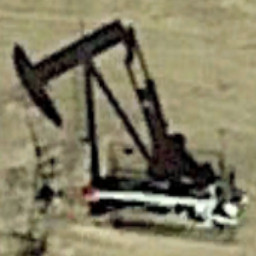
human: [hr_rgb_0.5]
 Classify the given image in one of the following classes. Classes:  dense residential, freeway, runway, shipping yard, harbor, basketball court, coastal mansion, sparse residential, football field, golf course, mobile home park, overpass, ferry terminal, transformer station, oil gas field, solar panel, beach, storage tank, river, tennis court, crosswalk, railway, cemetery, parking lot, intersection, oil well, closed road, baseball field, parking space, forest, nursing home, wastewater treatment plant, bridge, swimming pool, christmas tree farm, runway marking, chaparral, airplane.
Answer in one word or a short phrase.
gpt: oil well